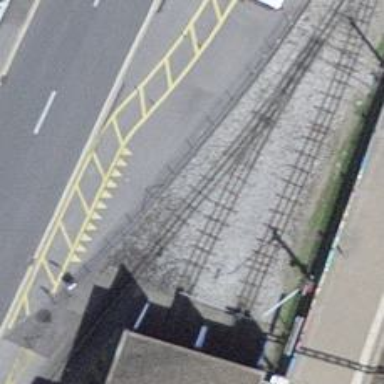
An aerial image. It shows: Narrow-gauge railway with electrified tracks using contact line. Located in service yard with one track.